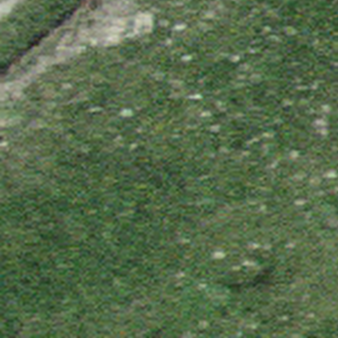
Label: other